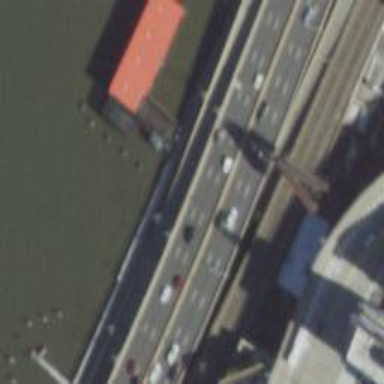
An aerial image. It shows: Footway on bridge.